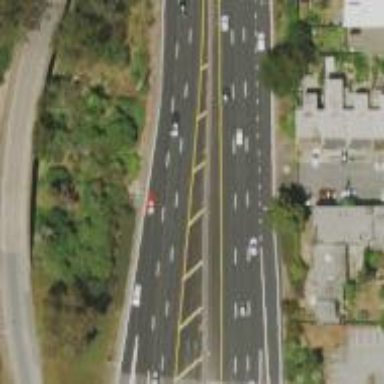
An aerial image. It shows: Trunk highway with expressway features.